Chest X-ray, AP view. Patient: 46 years old, sex F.
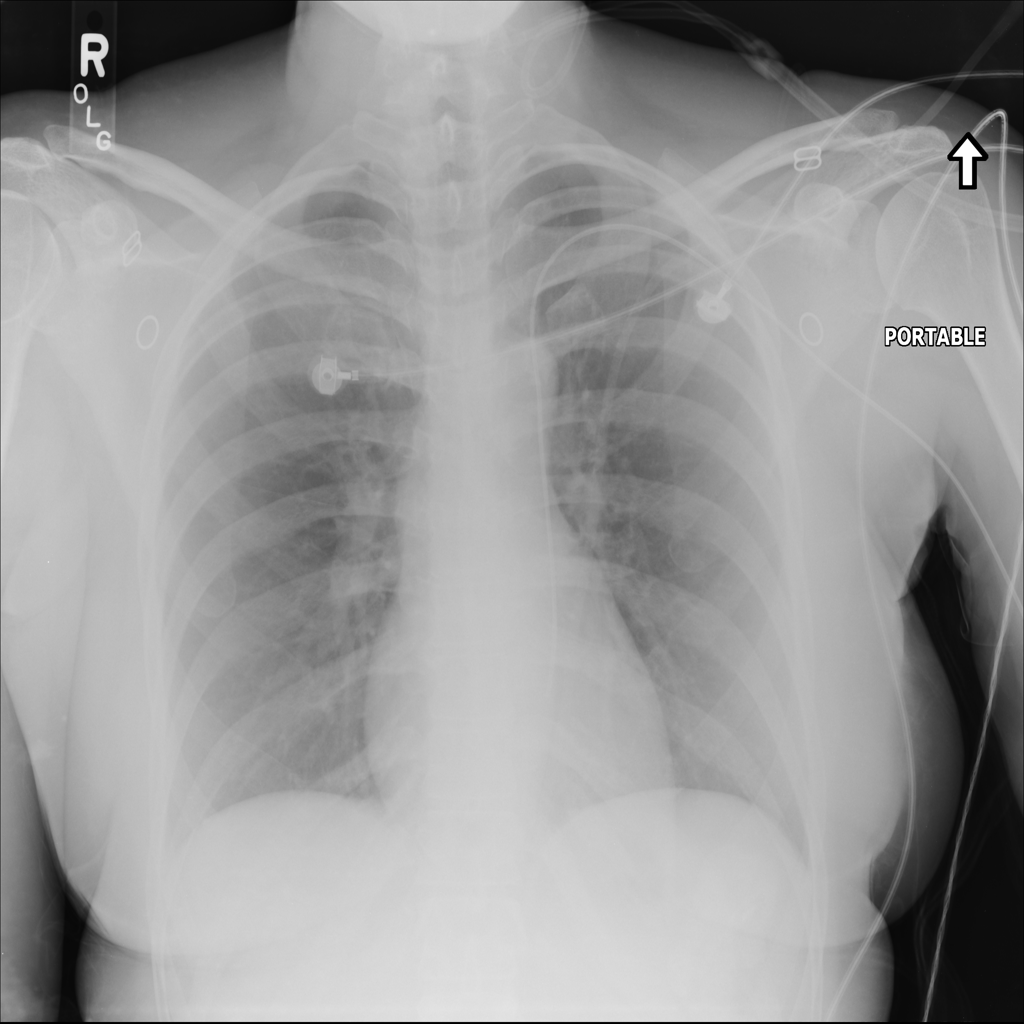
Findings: No Finding